Aerial crown-view tile of a tropical tree (Barro Colorado Island, Panama), acquired 20240716:
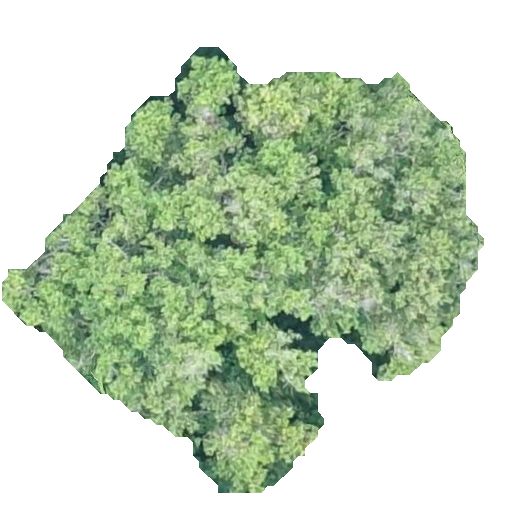
Species: Poulsenia armata
GBIF accepted scientific name: Poulsenia armata
Crown area: 199.178 m²